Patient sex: F
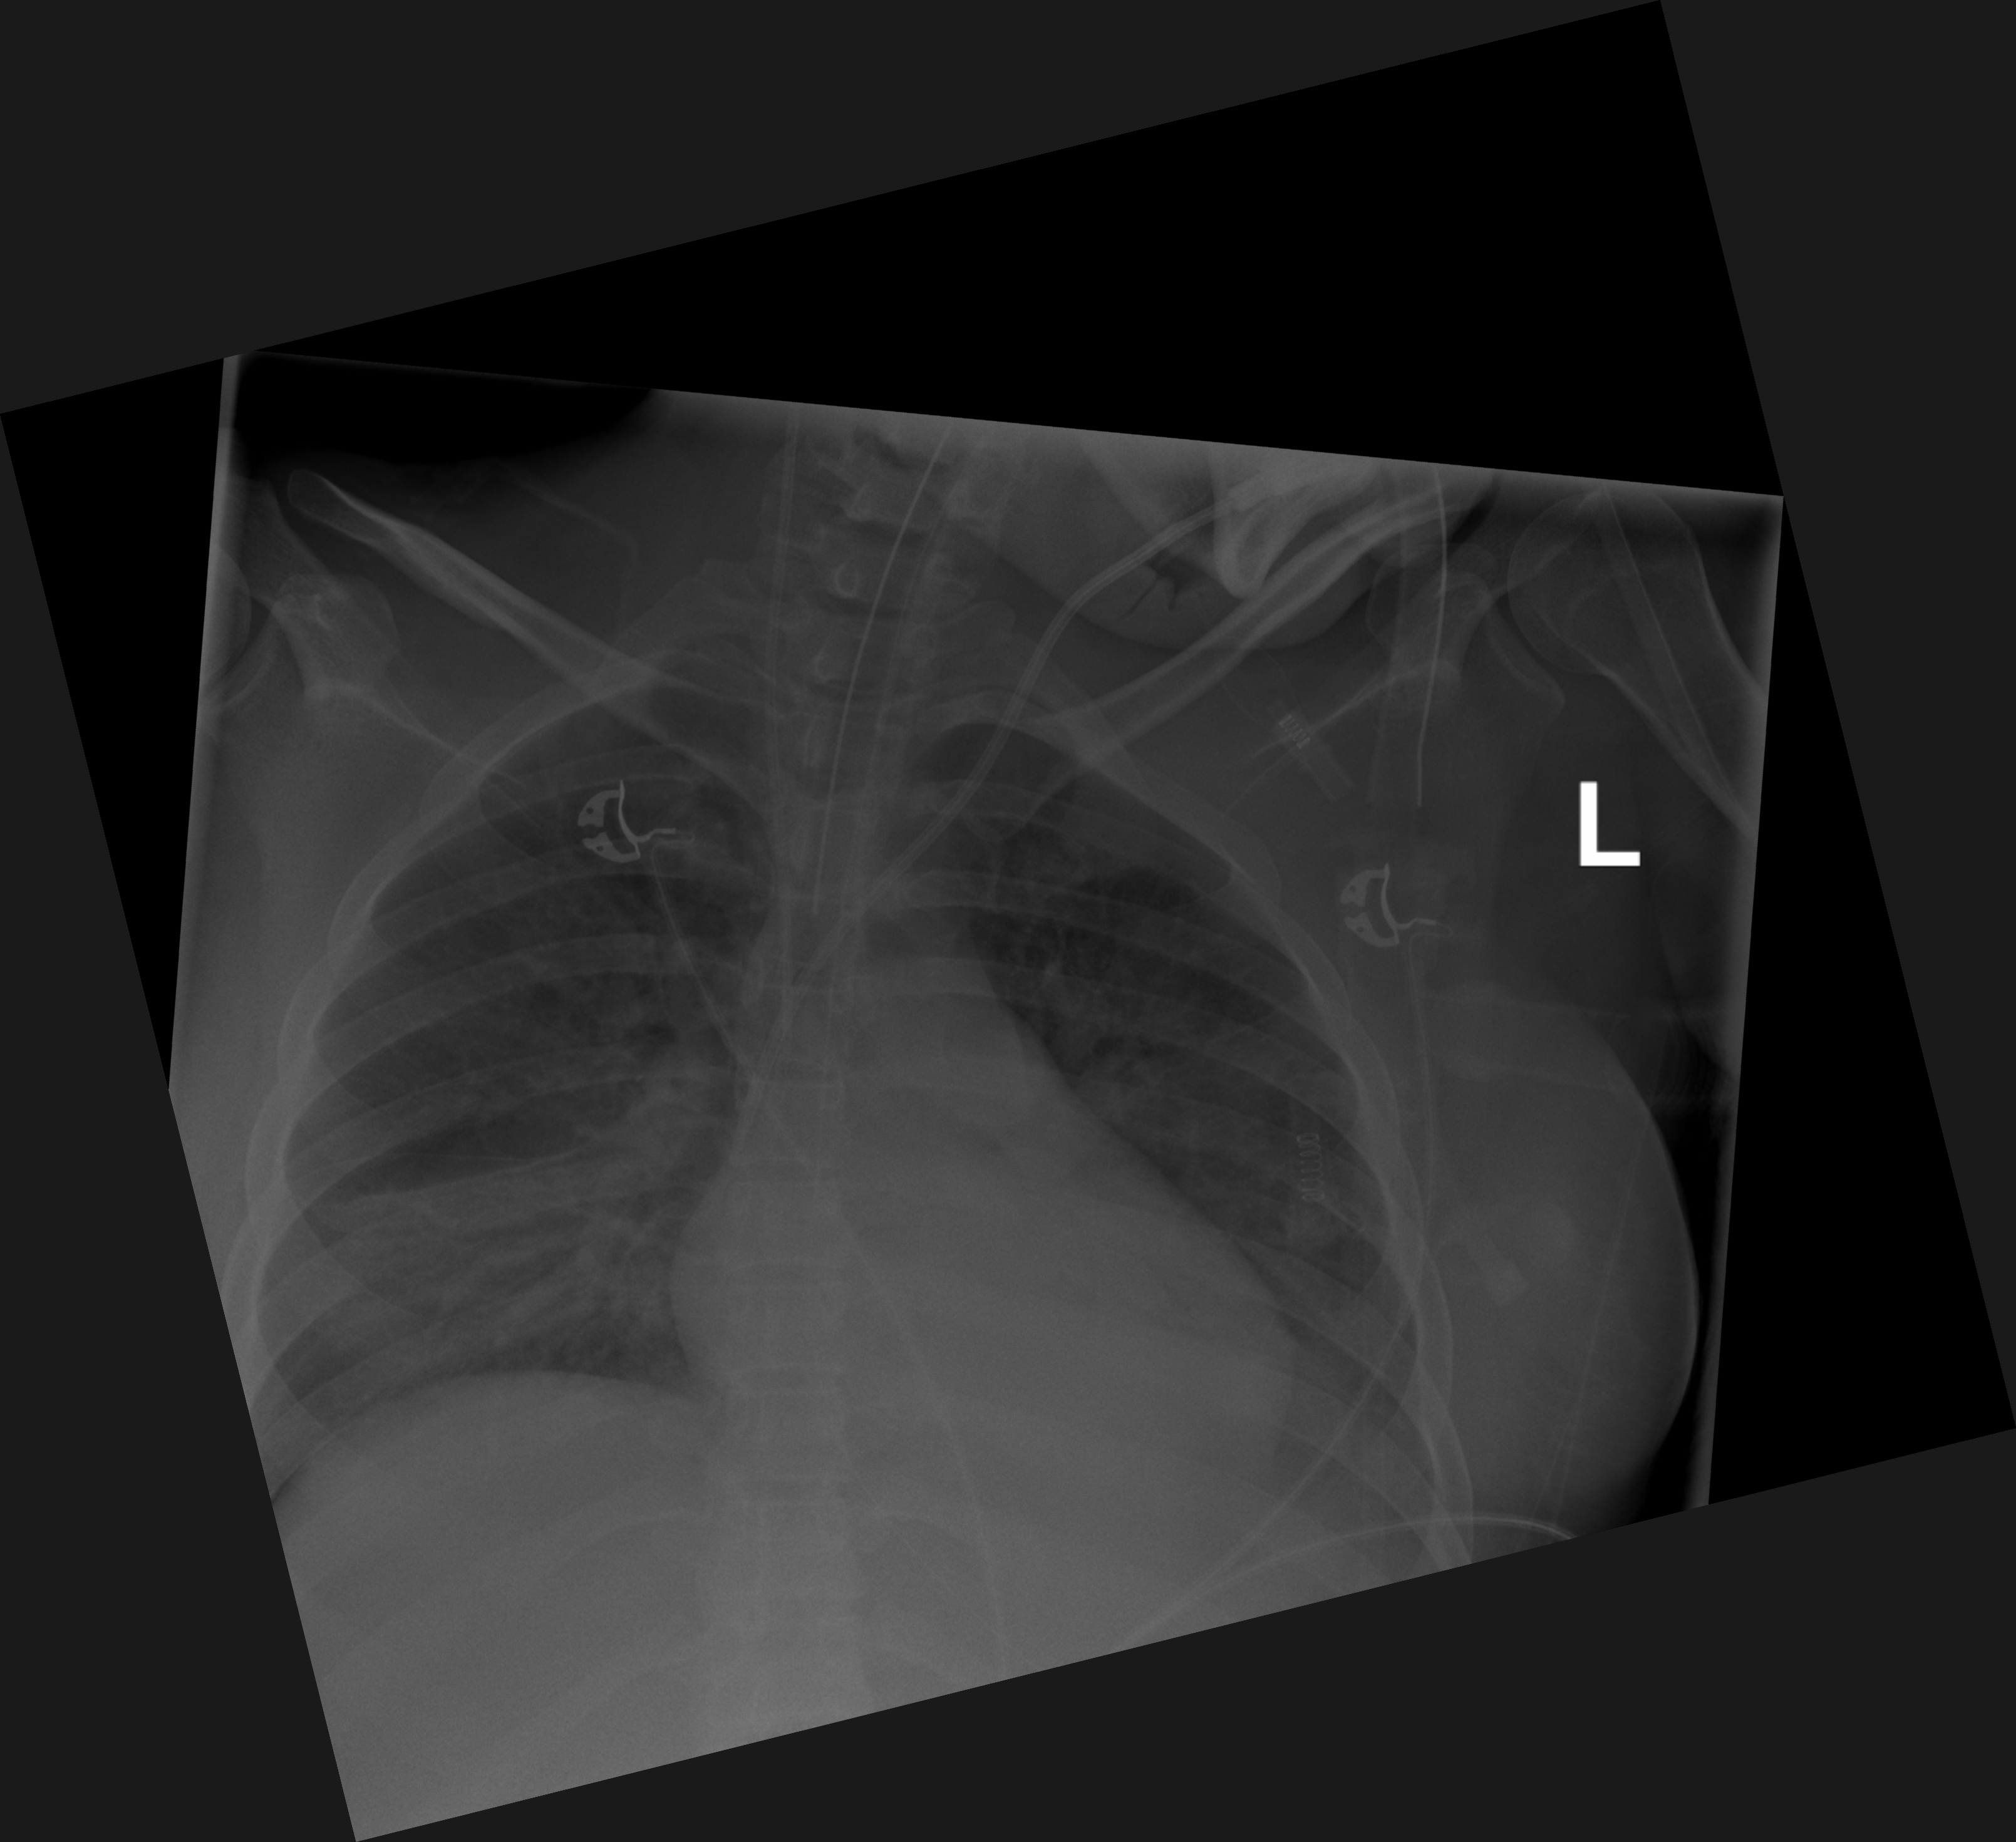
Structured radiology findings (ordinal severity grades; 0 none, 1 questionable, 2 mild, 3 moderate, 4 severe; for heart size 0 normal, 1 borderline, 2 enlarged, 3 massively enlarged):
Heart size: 1
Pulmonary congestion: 2
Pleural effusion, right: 0
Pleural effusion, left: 2
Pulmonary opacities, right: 2
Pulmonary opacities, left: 0
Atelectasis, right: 0
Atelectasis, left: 0